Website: home-depot
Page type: delivery-shipping
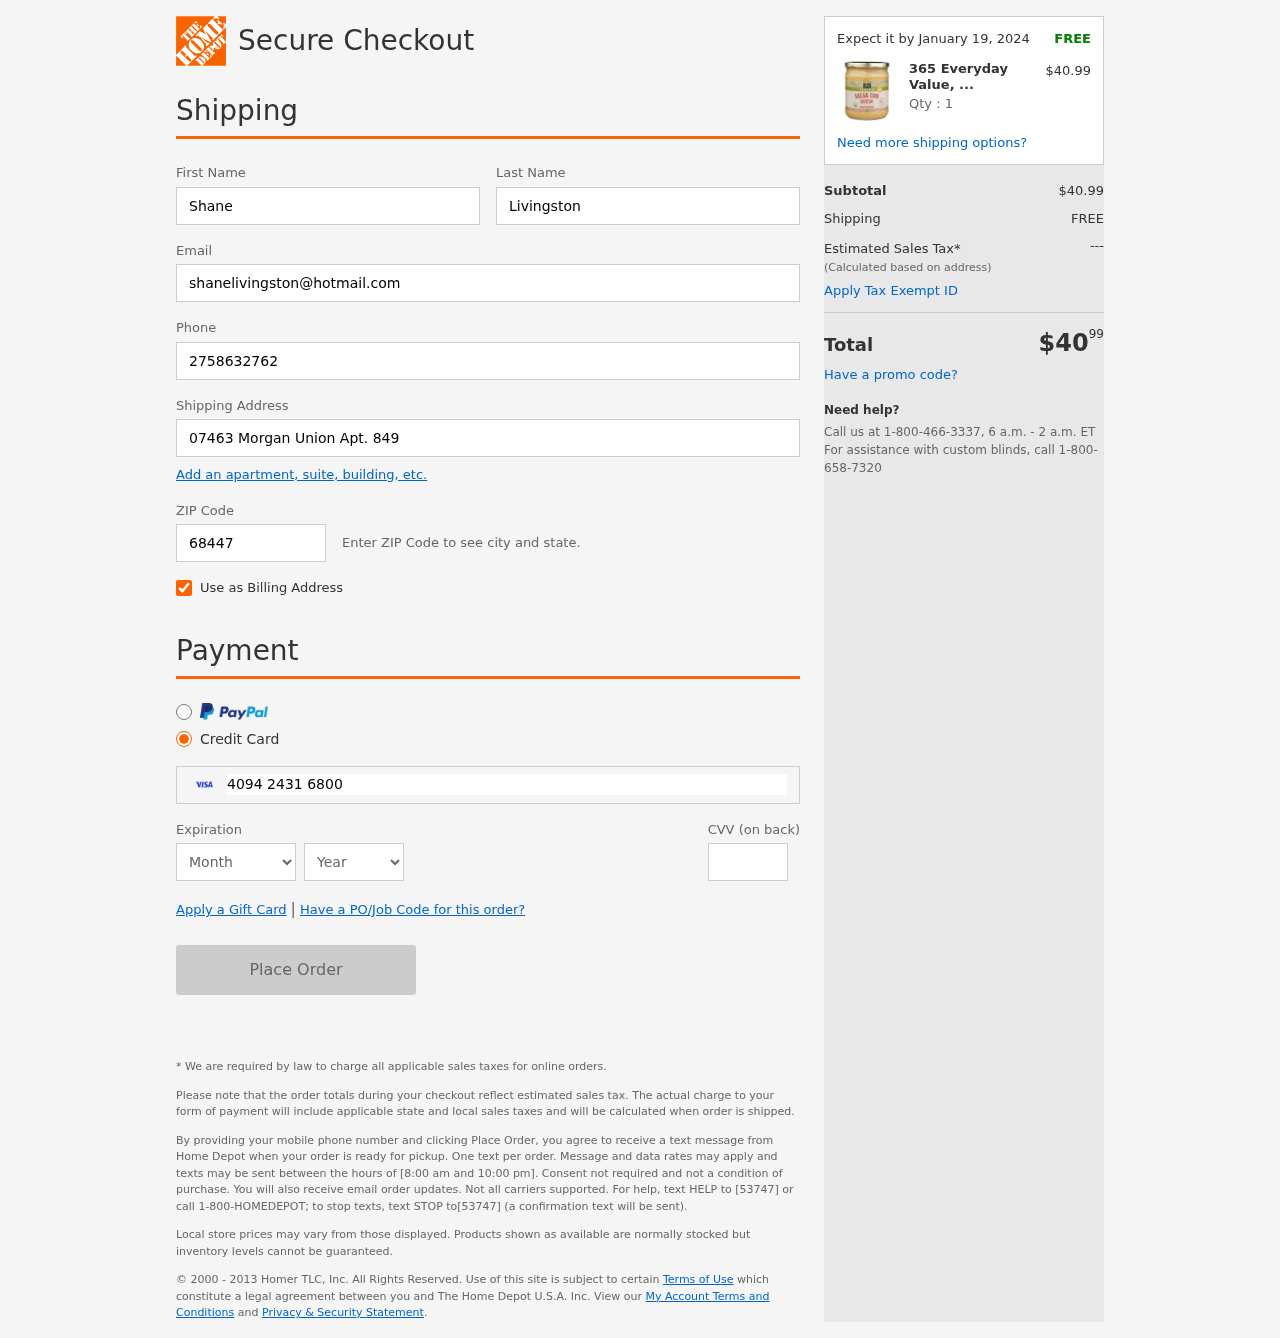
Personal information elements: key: PII_CARD_CVV
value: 351
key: PII_CARD_EXPIRY_MONTH
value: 04
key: PII_CARD_EXPIRY_YEAR
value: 29
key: PII_CARD_NUMBER
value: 4094 2431 6800 9152
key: PII_EMAIL
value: shanelivingston@hotmail.com
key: PII_FIRSTNAME
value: Shane
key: PII_LASTNAME
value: Livingston
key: PII_PHONE
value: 2758632762
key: PII_POSTCODE
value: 68447
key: PII_STREET
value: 07463 Morgan Union Apt. 849
Product elements: key: PRODUCT1_NAME
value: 365 Everyday Value, Organic Salsa Con Queso, 15 Oz
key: PRODUCT1_PRICE
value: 40.99
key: PRODUCT1_QUANTITY
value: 1
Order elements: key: ORDER_DELIVERY_DATE
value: Expect it by January 19, 2024
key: ORDER_SUBTOTAL
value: $40.99
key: ORDER_SHIPPING_COST
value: FREE
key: ORDER_TOTAL
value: $4099